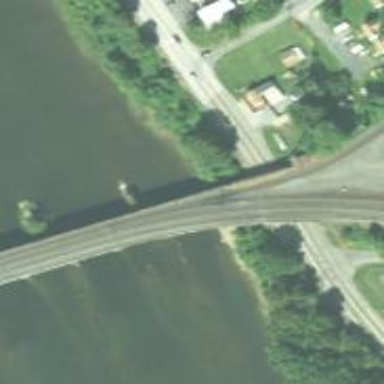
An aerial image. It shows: Arched bridge.